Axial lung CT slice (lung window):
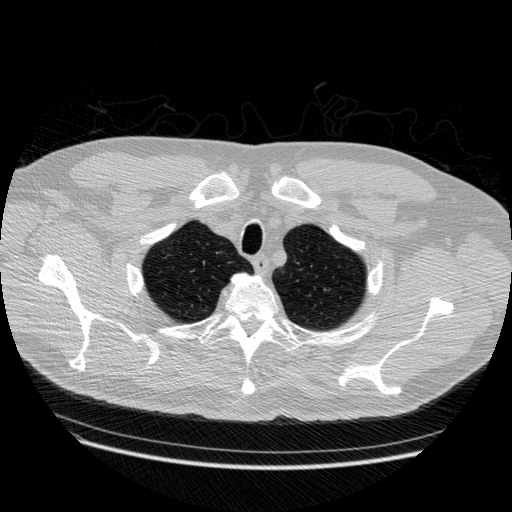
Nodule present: no